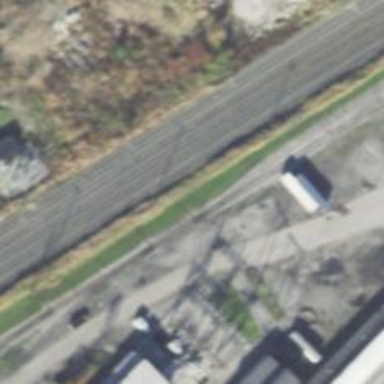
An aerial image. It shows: Railway spur service.